Question: I'm using a collection view inside of a static table view cell and I'm using autolayout to define the collection view's frame. Also, I'm using FlowLayout as the collectionViewLayout.
- - -
- I'm setting 'collectionViewLayout minimumInteritemSpacingForSectionAtIndex' to zero.- The width of the cells is always being set to 'tableView.frame.size.width / 2'- Where I configure the layout:'''
CGFloat headerHeight = 52;
collectionViewLayout.sectionInset = UIEdgeInsetsMake(0, 0, 0, 0);
collectionViewLayout.headerReferenceSize = CGSizeMake(self.width, headerHeight);
'''
- This is what it looks now. The green part represents the UICollectionView. Black and blue the cells. The dividing lines should be resizing and the cells should be divided in 2 columns.

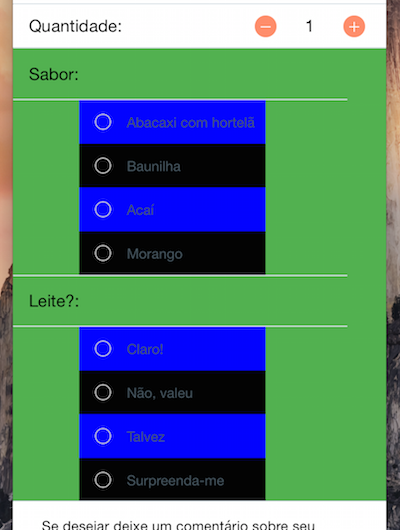
Answer: From the code you posted, you are just setting the size for the header but I suppose you also have something like
'''
collectionViewLayout.itemSize = CGSizeMake(self.collectionView.frame.width/2, height);
'''
The important part is in which method you configure this, because if you do it in viewDidLoad the views are not correctly layouted yet so the width would just be the one set in the storyboard, no matter on which device you run your app.
The solution would be to place the code above in 'viewWillLayoutSubviews'
'''
- (void)viewWillLayoutSubviews {
[super viewWillLayoutSubviews];
collectionViewLayout.itemSize = CGSizeMake(self.collectionView.frame.width/2, height);
collectionViewLayout.headerReferenceSize = CGSizeMake(self.collectionView.frame.width/2, height);
}
'''
Another way would be to implement the flowLayout delegate method:
'''
-(CGSize)collectionView:(UICollectionView *)collectionView layout:(UICollectionViewLayout *)collectionViewLayout sizeForItemAtIndexPath:(NSIndexPath *)indexPath {
return cCGSizeMake(collectionView.frame.width/2, CUSTOM_HEIGHT);
}
// The same for the header
- (CGSize)collectionView:(UICollectionView *)collectionView layout:(UICollectionViewLayout *)collectionViewLayout referenceSizeForHeaderInSection:(NSInteger)section {
return cCGSizeMake(collectionView.frame.width/2, CUSTOM_HEIGHT);
}
'''
Make sure you set the delegate for the 'collectionView'
Let me know how it goes :)
>
For the cells, add these methods too:
'''
- (UIEdgeInsets)collectionView:(UICollectionView *)collectionView layout:(UICollectionViewLayout *)collectionViewLayout insetForSectionAtIndex:(NSInteger)section {
return CGRectZero;
}
- (CGFloat)collectionView:(UICollectionView *)collectionView layout:(UICollectionViewLayout *)collectionViewLayout minimumInteritemSpacingForSectionAtIndex:(NSInteger)section {
return 0;
}
'''
As for the 'sectionHeader', maybe you need to check the constraints you have there, for the separator for example.